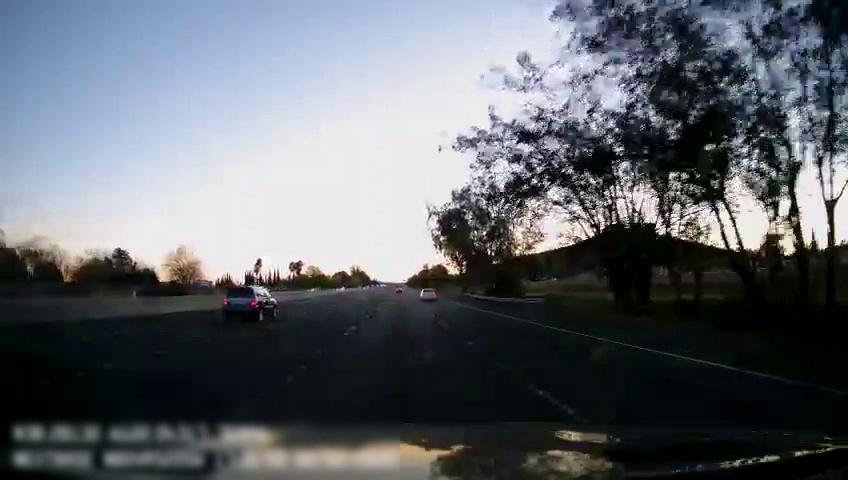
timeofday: Day
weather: Sunny
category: Drivable Space
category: Vehicles | Car
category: Vehicles | SUV
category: Lanes | Current Lane
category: Lanes | Current Lane
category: Lanes | Alternate Lane
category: Lanes | Alternate Lane